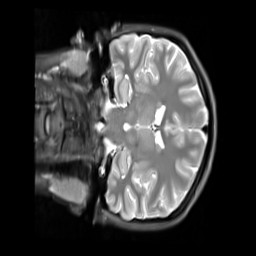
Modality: PDw
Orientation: coronal
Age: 20
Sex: female
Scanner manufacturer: siemens
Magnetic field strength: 3 T
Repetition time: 11.88 s
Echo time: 0.014 s